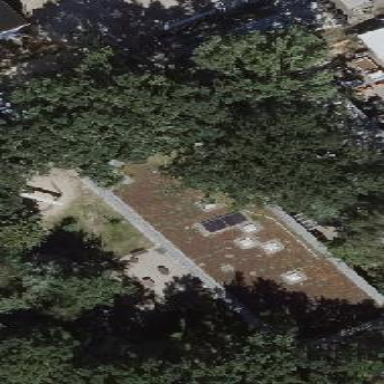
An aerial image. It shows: Kindergarten building.